Question: First a little indication of what I'm running:
- - -
I've created a new rails project called 'simple_cms' under 'C:\Users\Dean\Documents\Ruby_Projects\' .
I then navigate into the project directory, so my path then is 'C:\Users\Dean\Documents\Ruby_Projects\simple_cms\'
I then run (with my administrator command prompt)
> rails server
but I then get a whole lot of errors but the most prominent one being:
> The specified module could not be found some\path\mysql2\1.9\mysql2.so
Any ideas?

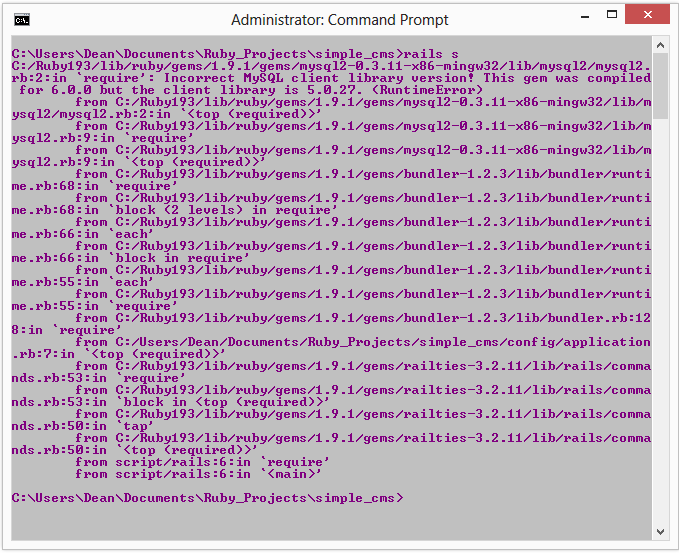
Answer: It looks like your 'mysql2' gem hasn't been installed correctly.
Check out the <URL> for info on properly installing the 'mysql2' gem. That should take care of the rest of your errors.